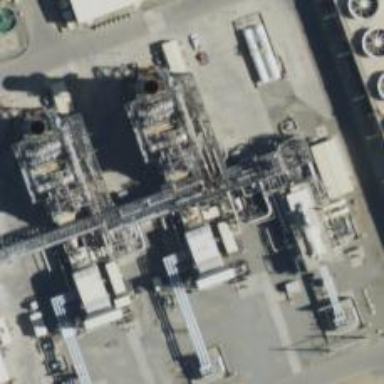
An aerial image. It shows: Gas turbine generator powered by gas.